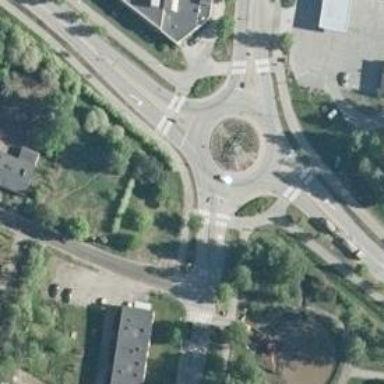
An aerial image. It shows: Secondary road with asphalt surface leading to roundabout junction.